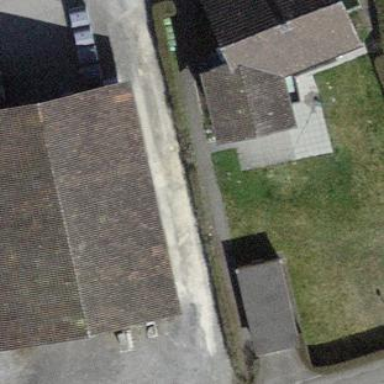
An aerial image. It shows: Building with tiled roof.